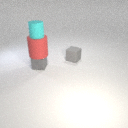
large red rubber cylinder above small gray metal cube